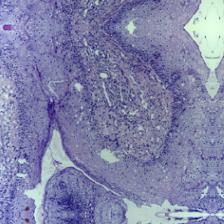
Diagnosis: Normal